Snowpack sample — Buffalo Mountain, Silverthorne, Colorado, USA (1/25/25, 10:11 AM MST)
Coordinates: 39.6222, -106.1139
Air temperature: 22 °F
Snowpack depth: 110 cm
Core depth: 40 cm
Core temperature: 46.4 °F
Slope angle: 12°, slope face: 102°
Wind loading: high
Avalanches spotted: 0
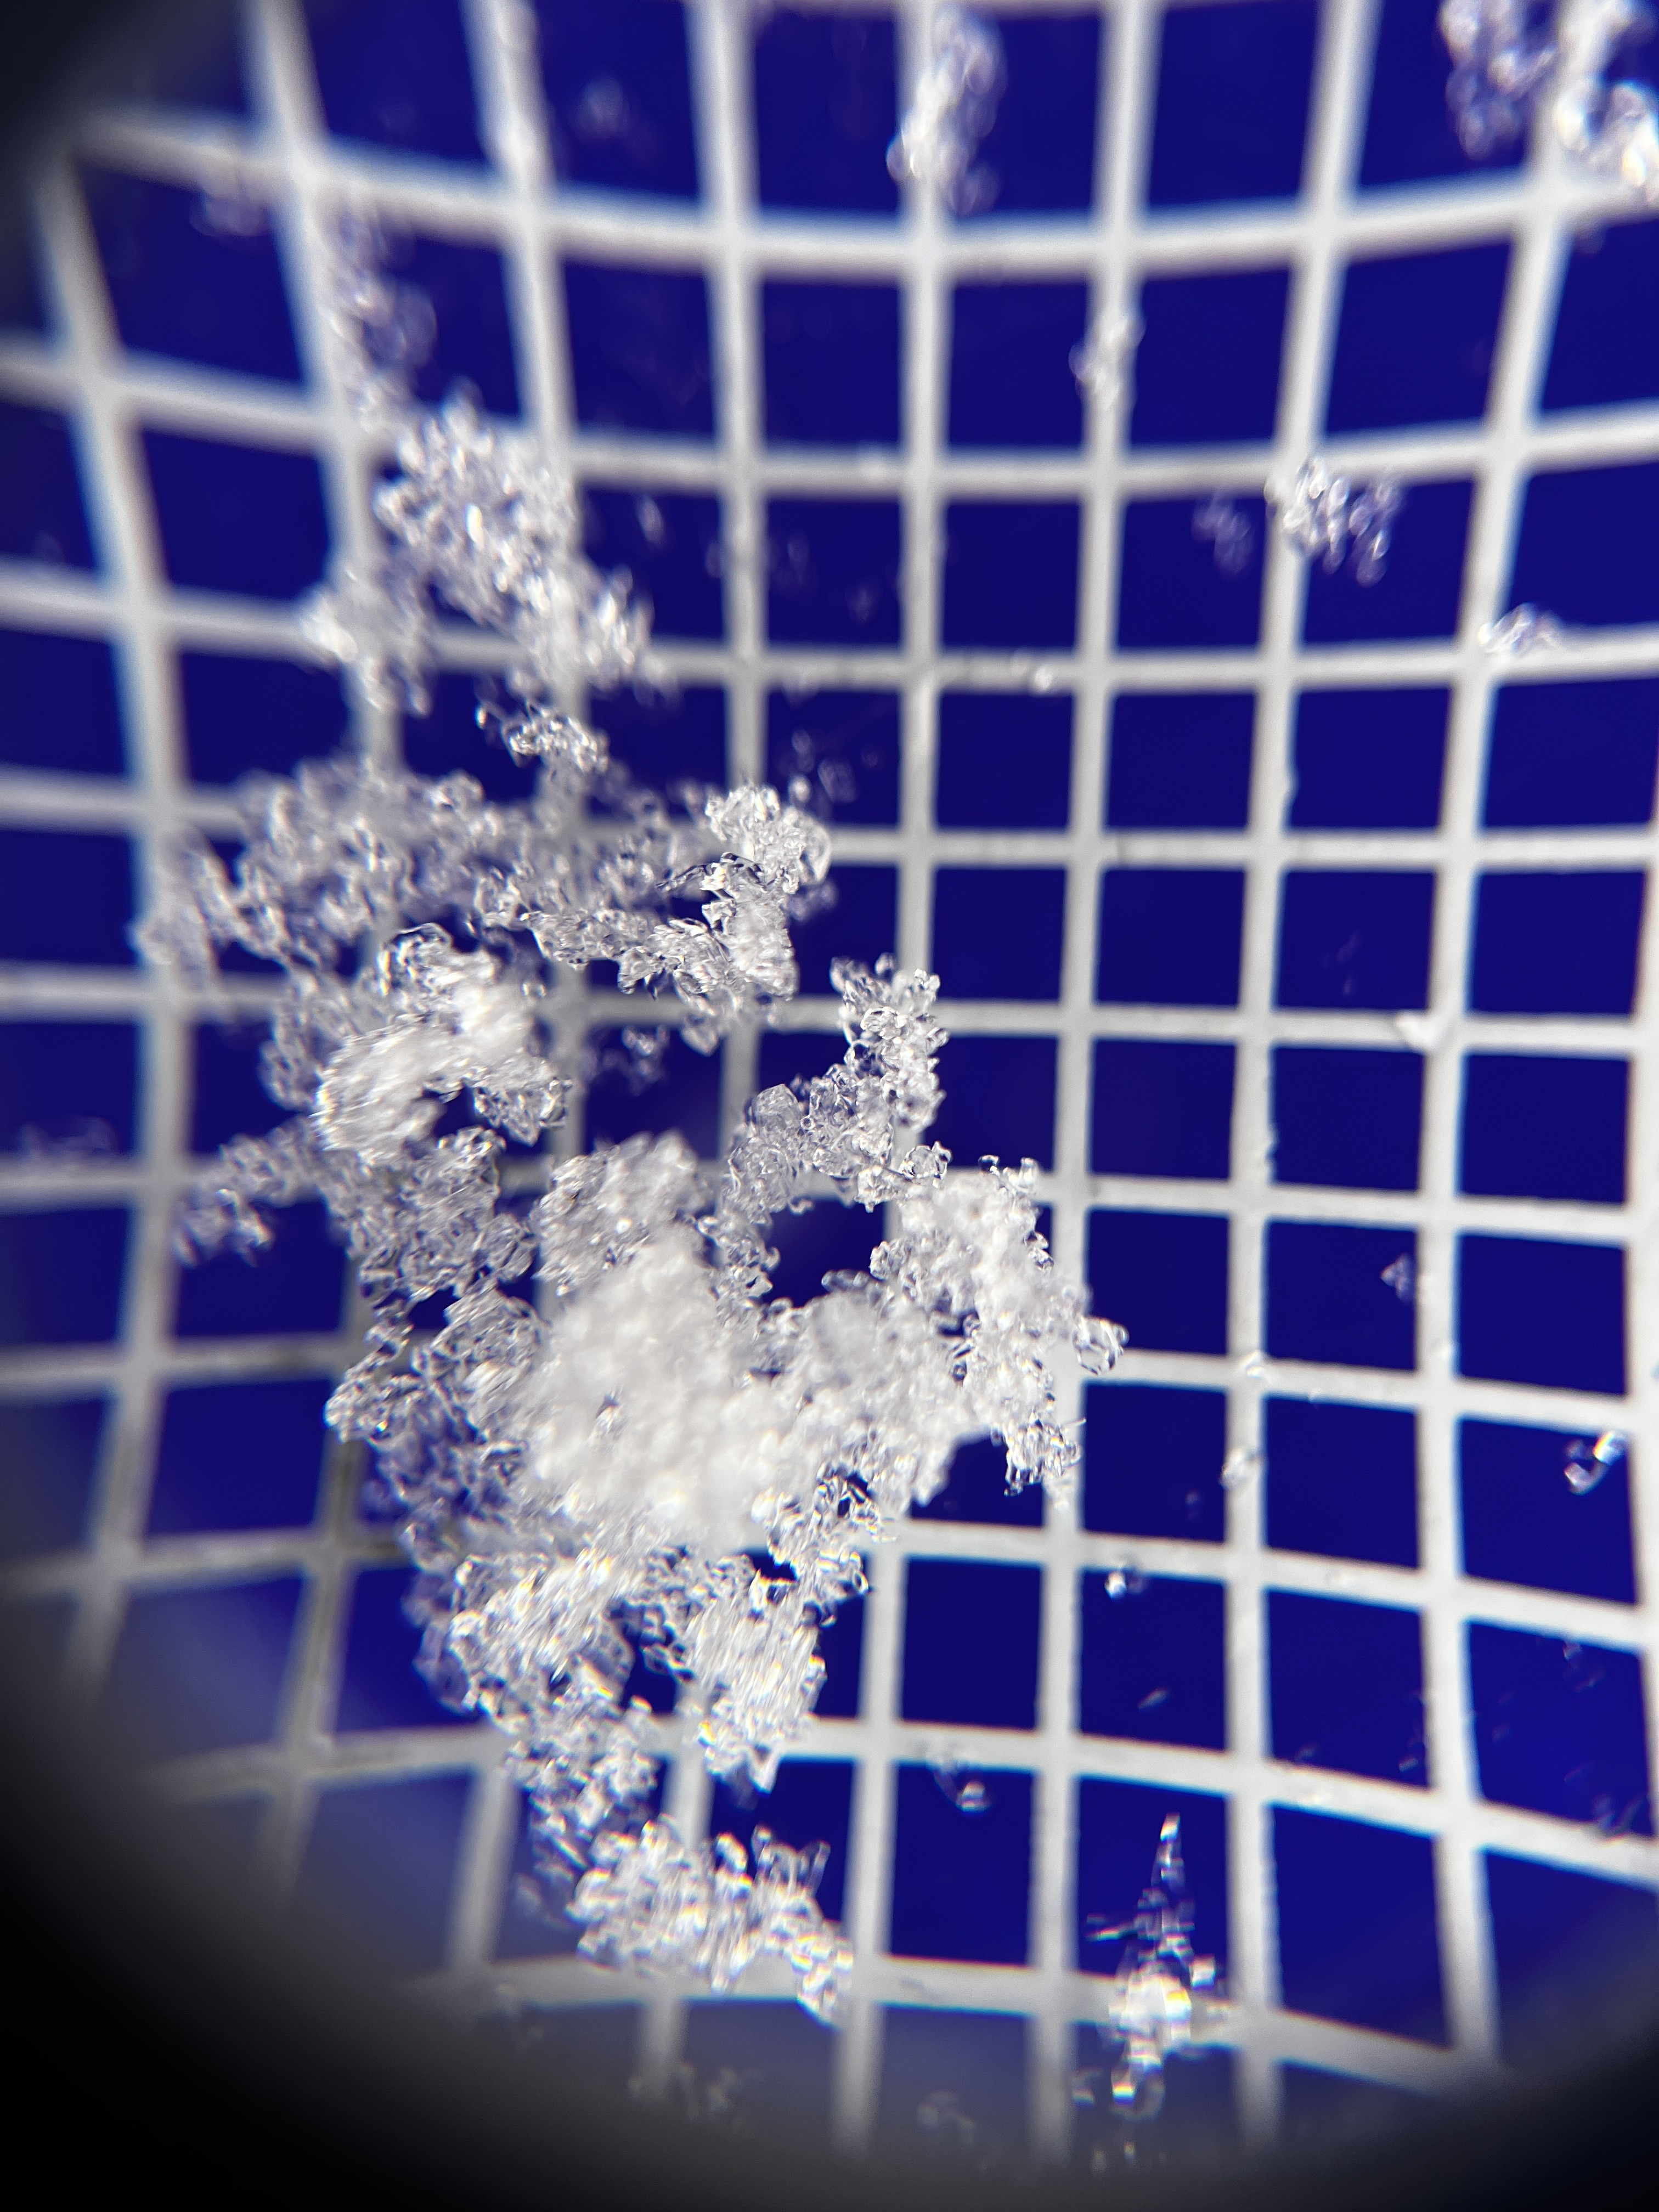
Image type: magnified_profile
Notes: No avalanches nearby, collected on the outskirts of a fire break 15 meters from the treeline, on way to Buffalo and Red Mountain